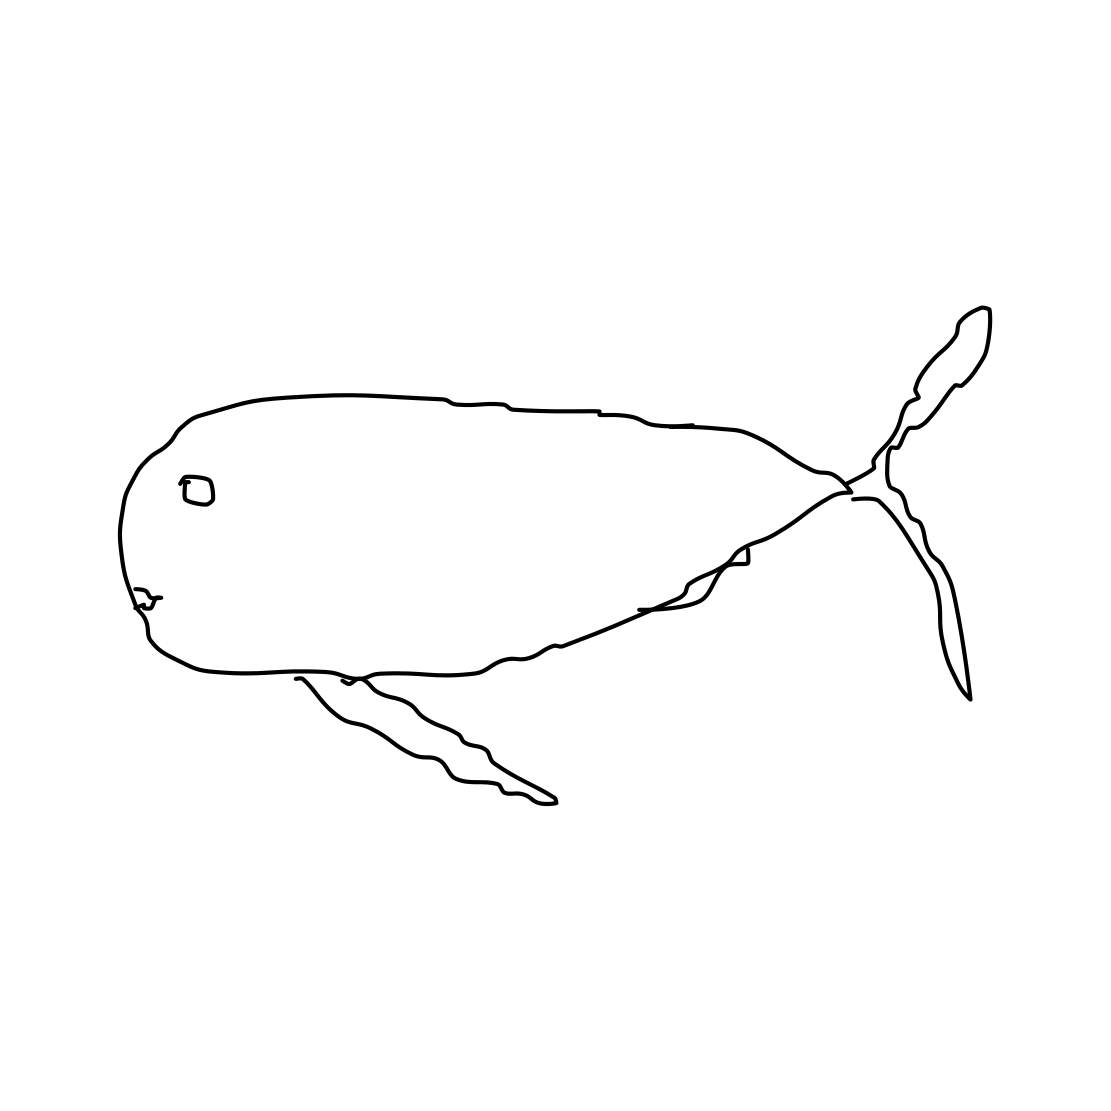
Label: dolphin